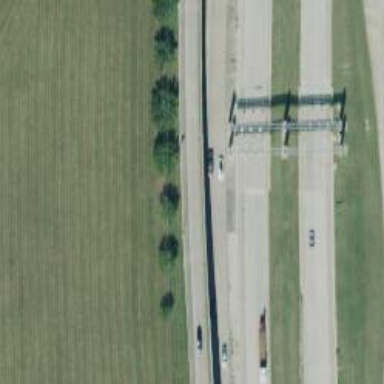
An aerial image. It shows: Toll gantry on the road.